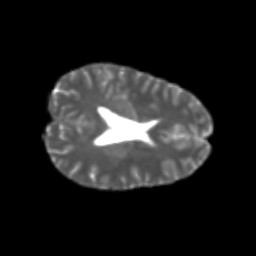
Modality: T2w
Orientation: axial
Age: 24
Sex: female
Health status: healthy
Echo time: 0.074 s